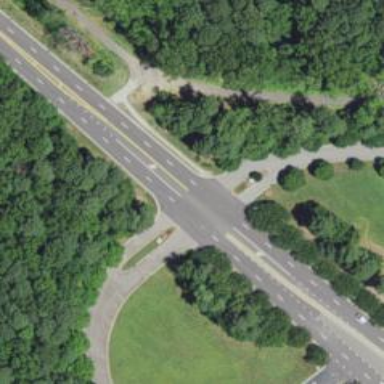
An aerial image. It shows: Unmarked crossing on the road.